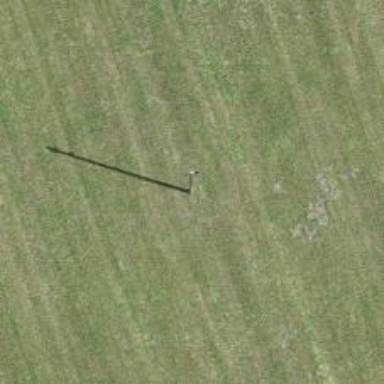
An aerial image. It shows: Utility pole in the area.